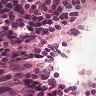
Metastatic tissue present: no